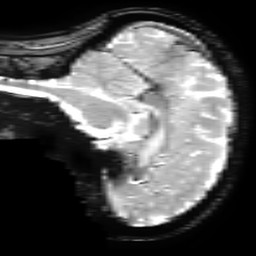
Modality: T2starw
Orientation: sagittal
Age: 32
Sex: female
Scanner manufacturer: ge
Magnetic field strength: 3 T
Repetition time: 0.65 s
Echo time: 0.02 s